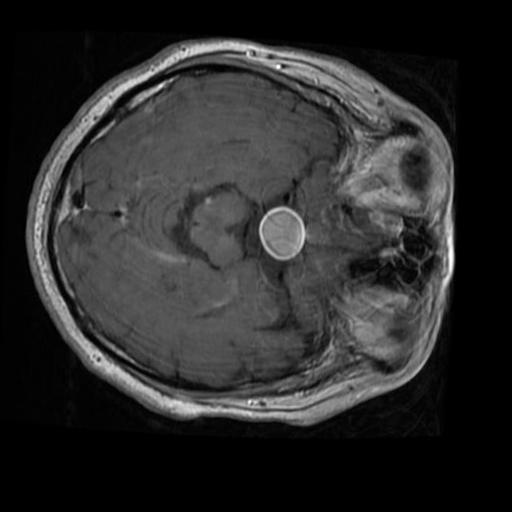
Label: brain_tumor